Interaction volume radius: 5 \u00c5
Interaction volume height: 35 \u00c5
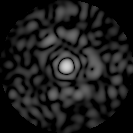
Disorder parameter: 0.8527